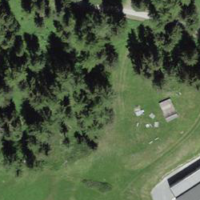
EUNIS habitat code: 45
Species observed at this site:
Melica nutans